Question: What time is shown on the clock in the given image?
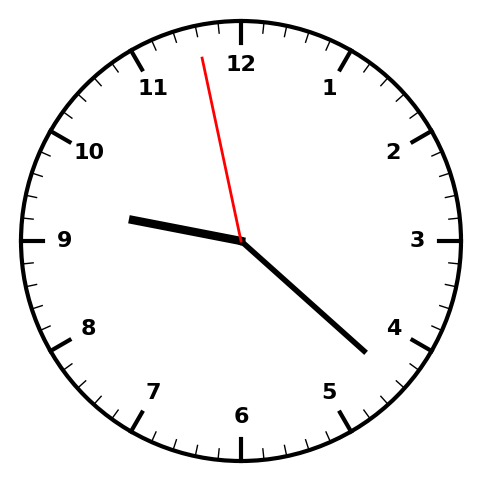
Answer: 09:21:58